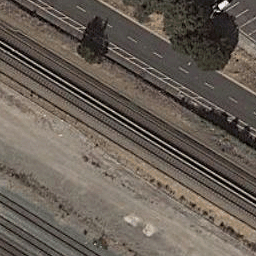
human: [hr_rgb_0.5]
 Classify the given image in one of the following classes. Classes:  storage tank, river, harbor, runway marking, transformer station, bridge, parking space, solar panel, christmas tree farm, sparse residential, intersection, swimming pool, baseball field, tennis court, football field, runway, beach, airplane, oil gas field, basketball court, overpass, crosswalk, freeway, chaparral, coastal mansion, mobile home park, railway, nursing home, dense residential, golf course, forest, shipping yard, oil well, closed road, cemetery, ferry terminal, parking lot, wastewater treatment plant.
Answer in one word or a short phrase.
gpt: railway